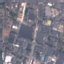
Land use / land cover: Industrial